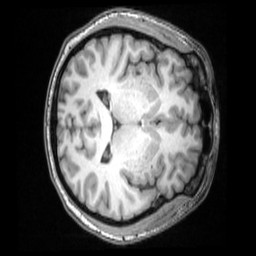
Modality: T1w
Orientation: axial
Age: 30
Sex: male
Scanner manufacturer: siemens
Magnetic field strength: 3 T
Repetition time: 2 s
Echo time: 0.00339 s